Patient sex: M
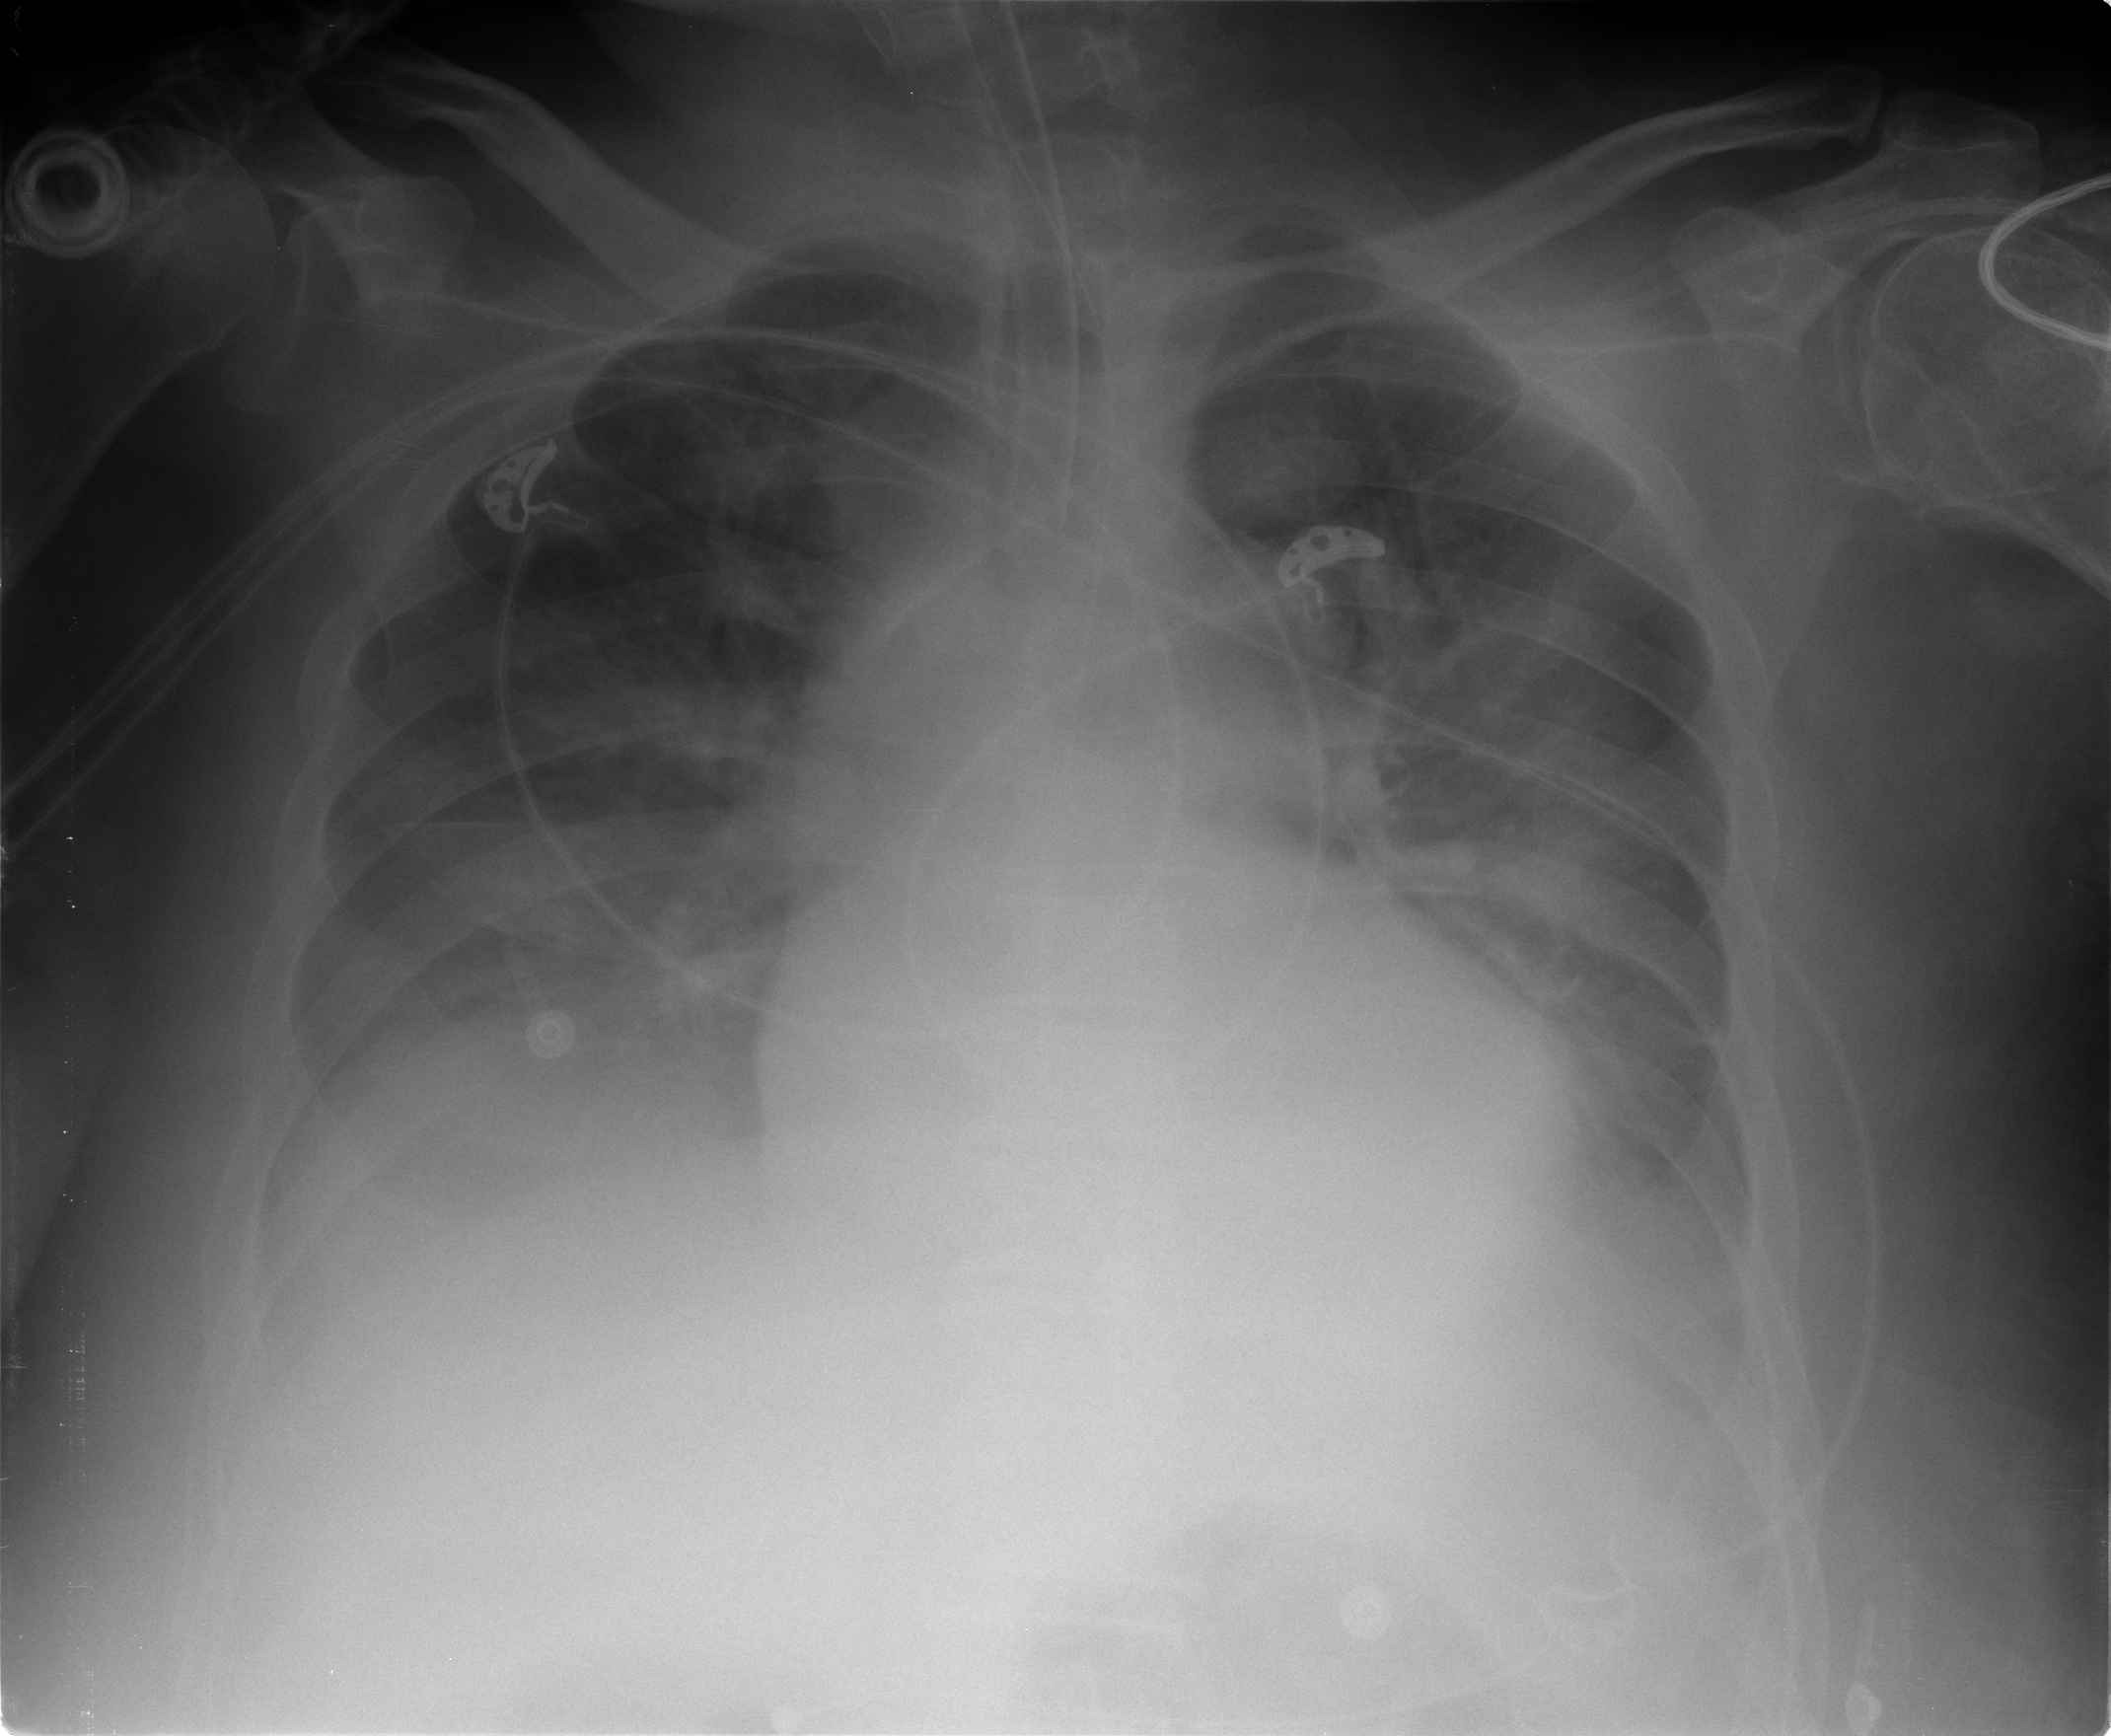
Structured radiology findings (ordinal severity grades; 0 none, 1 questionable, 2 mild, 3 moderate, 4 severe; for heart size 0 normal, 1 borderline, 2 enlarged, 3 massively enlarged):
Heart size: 1
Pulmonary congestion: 2
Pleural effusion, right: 3
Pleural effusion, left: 2
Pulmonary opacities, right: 1
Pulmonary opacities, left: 2
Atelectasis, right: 2
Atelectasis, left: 2